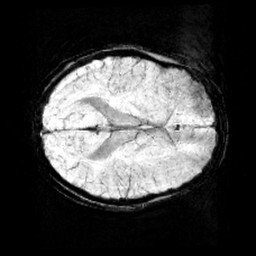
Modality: minIP
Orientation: axial
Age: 11
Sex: female
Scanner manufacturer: siemens
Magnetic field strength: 3 T
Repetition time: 0.027 s
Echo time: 0.02 s